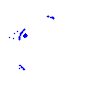
Particle: proton